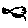
Label: fish